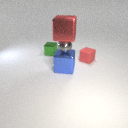
small red rubber cube behind large blue metal cube